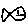
Label: fish